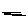
Label: line